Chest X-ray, AP view. Patient: 71 years old, sex M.
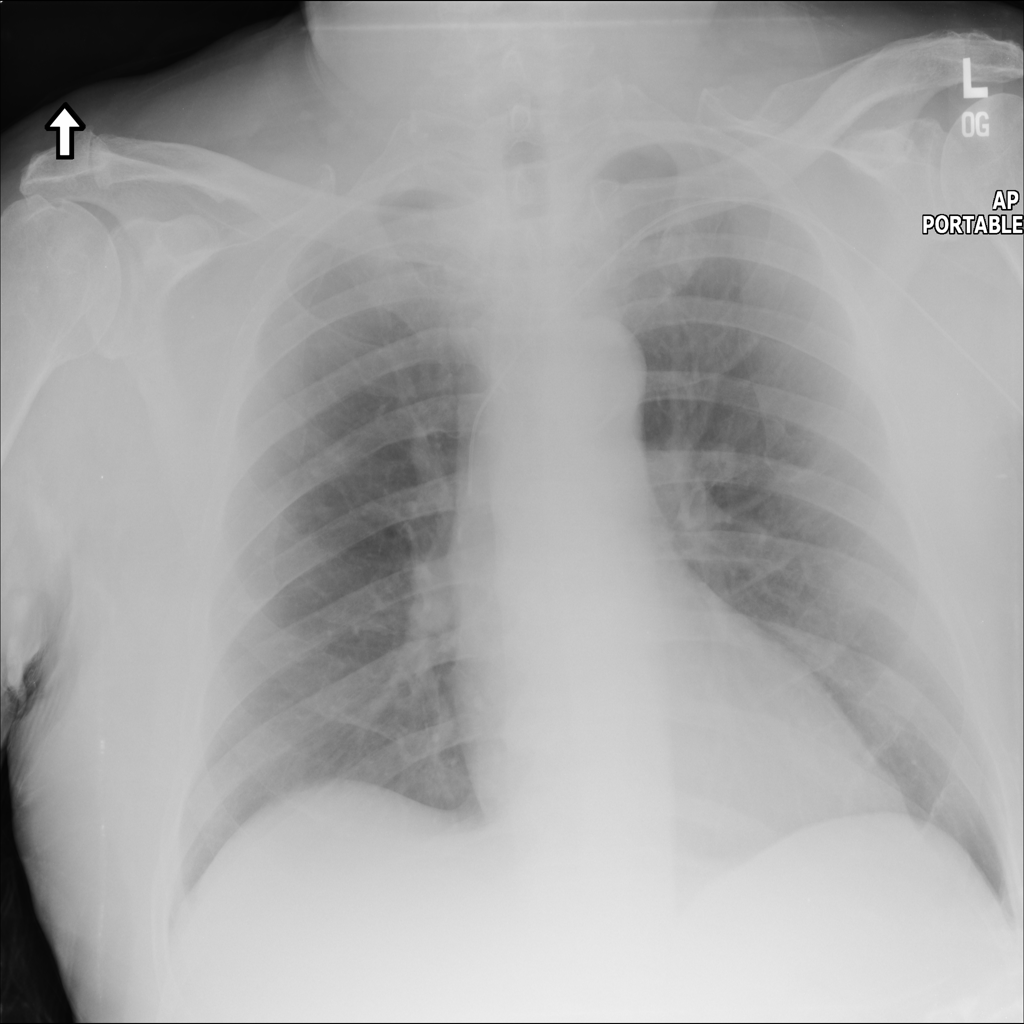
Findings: No Finding